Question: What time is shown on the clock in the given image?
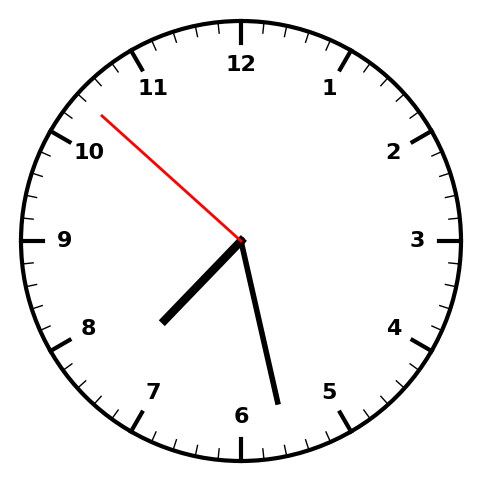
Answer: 07:27:52